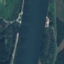
Land use / land cover class: River